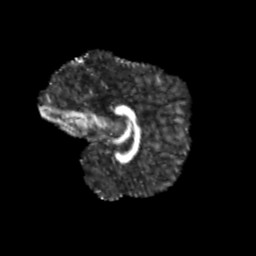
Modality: FA
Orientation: sagittal
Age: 11
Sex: female
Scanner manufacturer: siemens
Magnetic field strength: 3 T
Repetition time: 3.8 s
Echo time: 0.07 s